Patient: sex F, age 65
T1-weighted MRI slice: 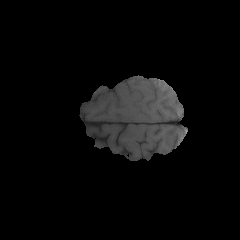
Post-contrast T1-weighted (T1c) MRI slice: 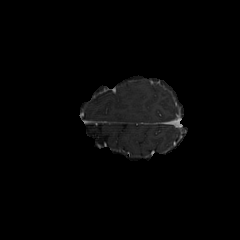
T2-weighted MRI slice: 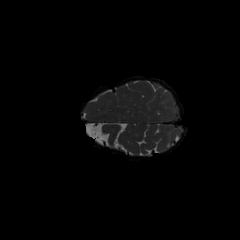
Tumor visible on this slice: no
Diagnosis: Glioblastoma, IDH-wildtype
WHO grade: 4